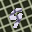
Label: 9